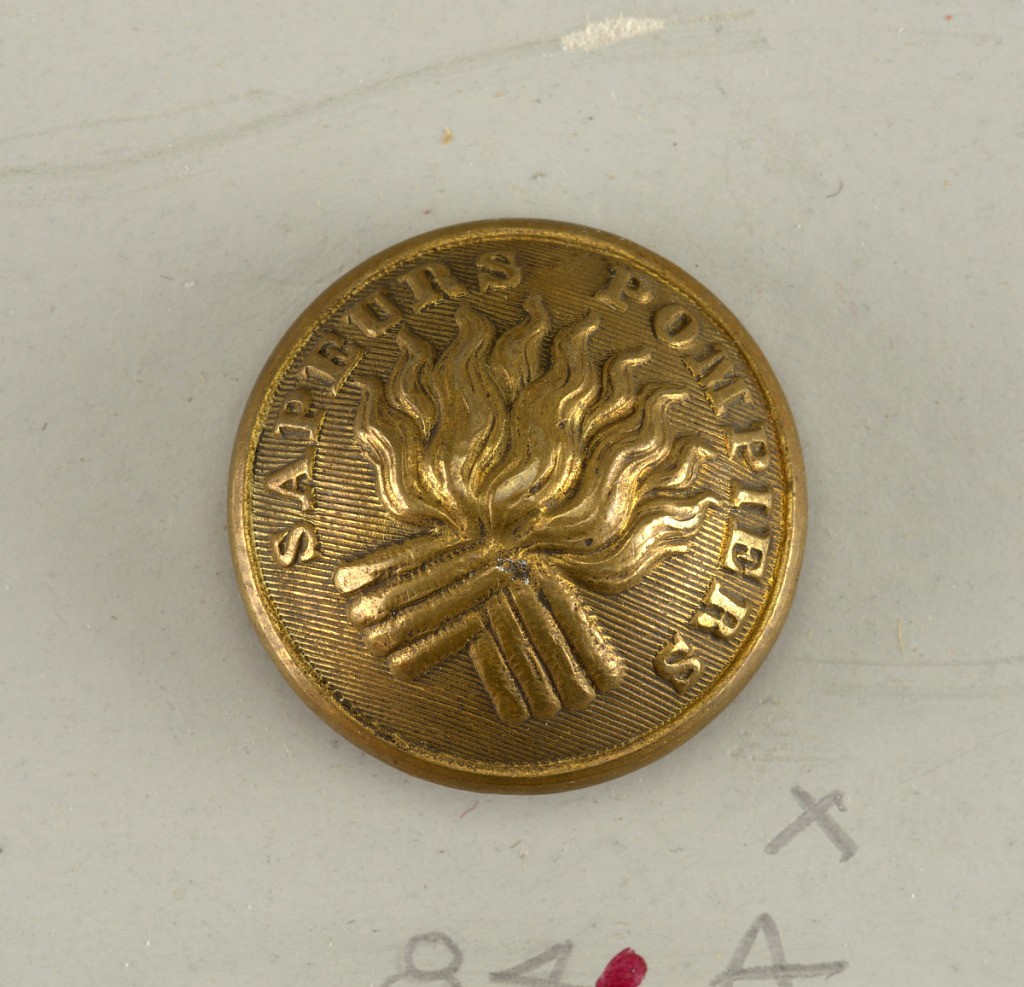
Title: Button
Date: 1848–70
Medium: Brass and nickel
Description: Circular button showing design of burning brands and the words "Sapeurs pompiers"; brass shank - button worn by firemen in the engineering corps.

On card H